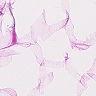
Metastatic tissue present: no